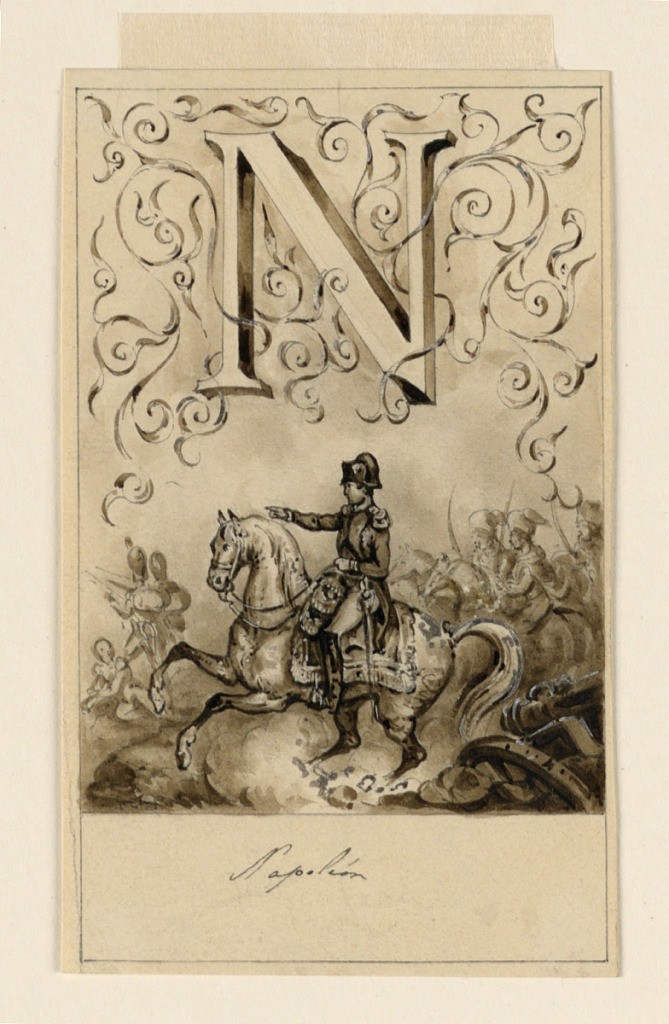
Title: Design for the Letter N of a Pictoral Alphabet: Napoléon
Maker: Victor Vincent Adam, French, 1801 – 1866
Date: ca. 1830
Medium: Graphite, pen and bistre ink, brush and ink wash, with white heightening on cream paper
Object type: Drawing
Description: Letter above, flanked by intertwining rinceau. Napoléon Bonaparte is seen riding in battle.